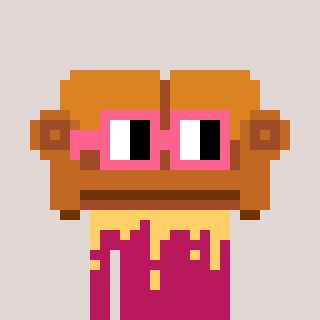
a pixel art character with square pink glasses, a couch-shaped head and a darkpink-colored body on a warm background